This time-frequency spectrogram was computed from a bearing vibration snapshot; brighter regions carry more energy. Classify the bearing condition as one of: normal, inner_race, outer_race, ball.
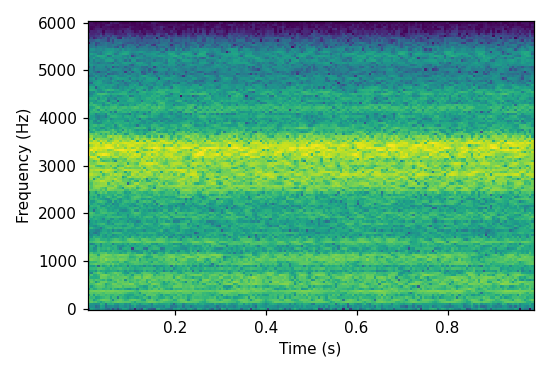
Answer: ball